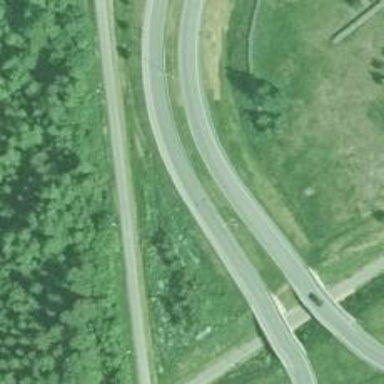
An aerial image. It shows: Trunk link road with asphalt surface.